Chest X-ray. View position: AP
Patient age: 58
Patient sex: M
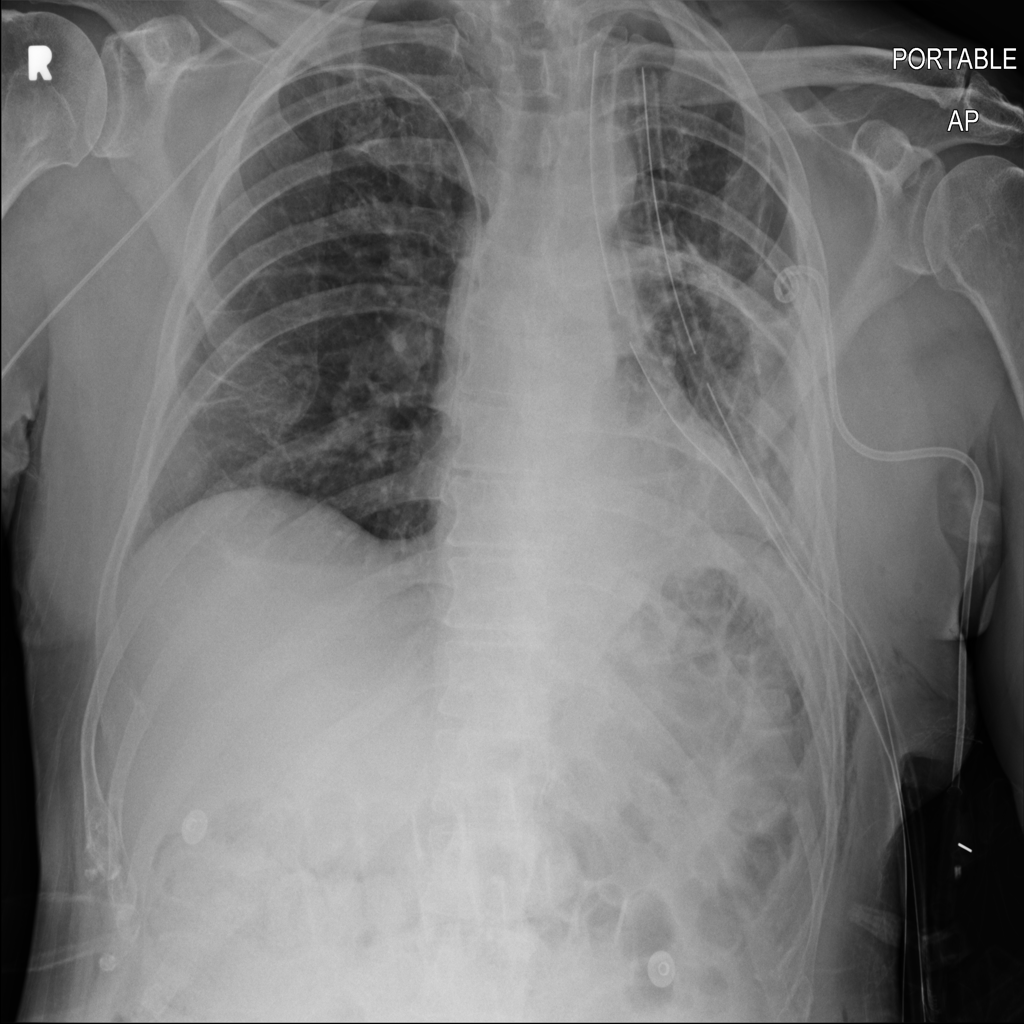
Finding: Pneumothorax